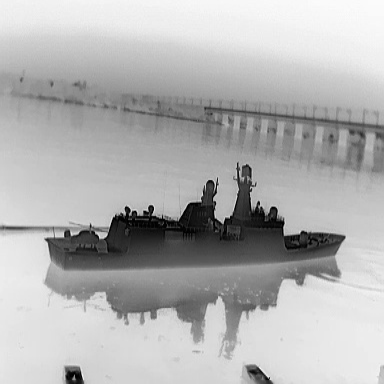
There is a warship in the infrared image.